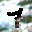
Label: 7